Field crop: tomato
Growth stage: 1
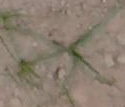
Species: cyperus